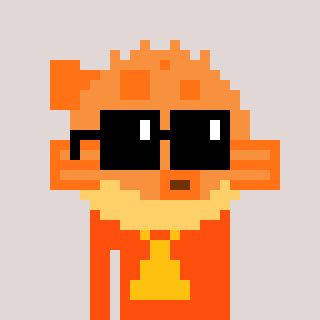
a pixel art character with square black sunglasses, a pufferfish-shaped head and a orange-colored body on a warm background